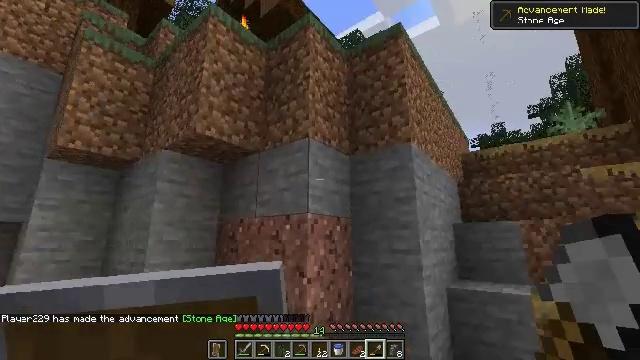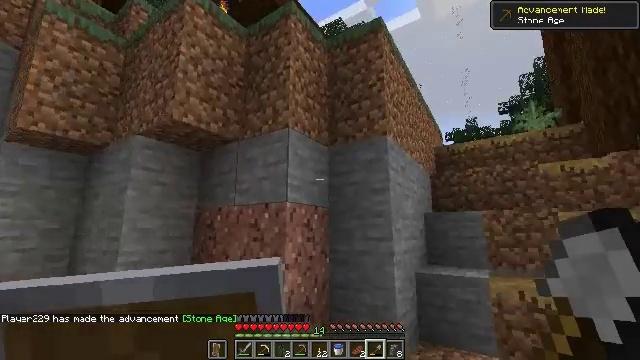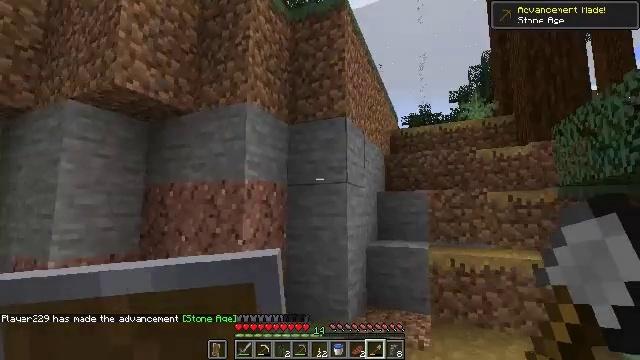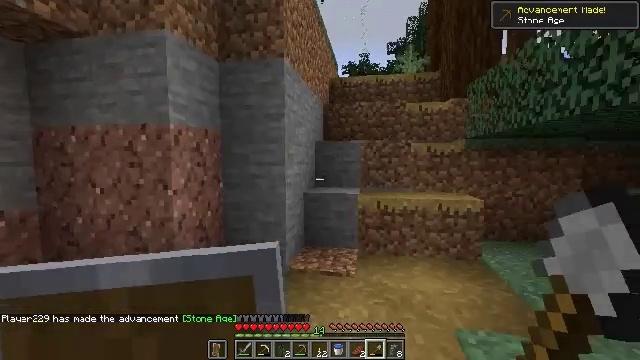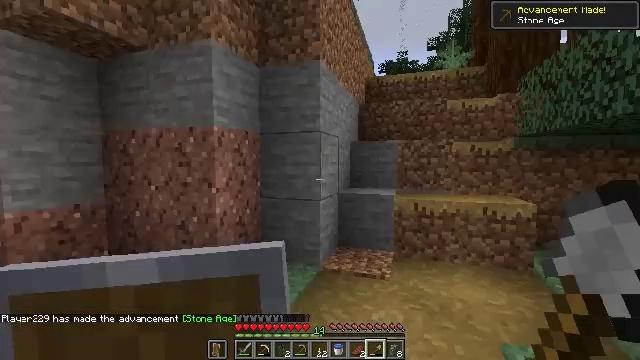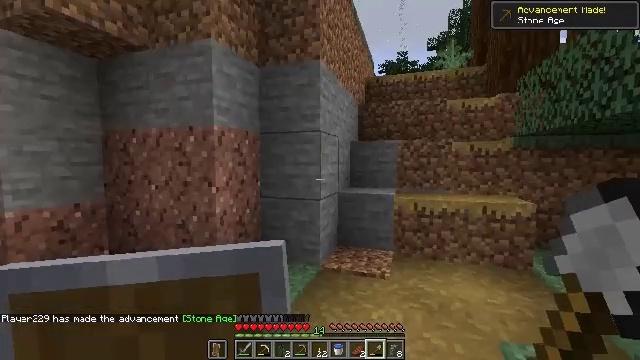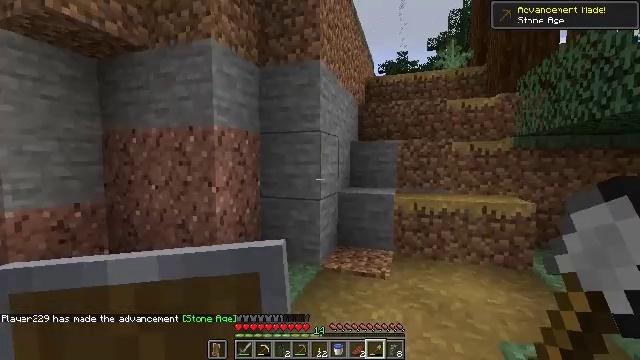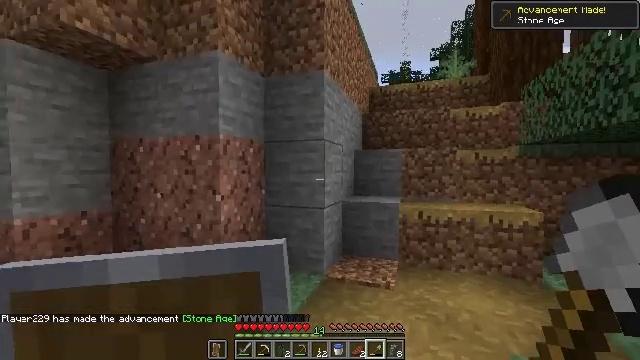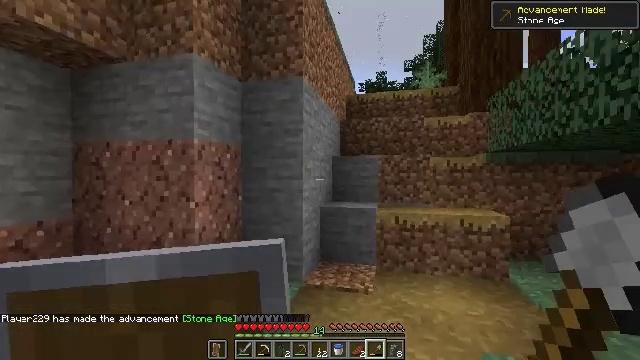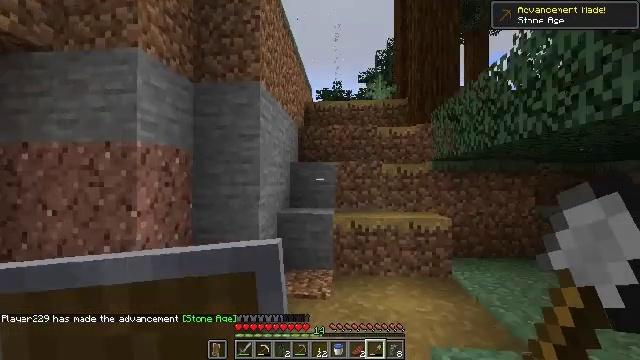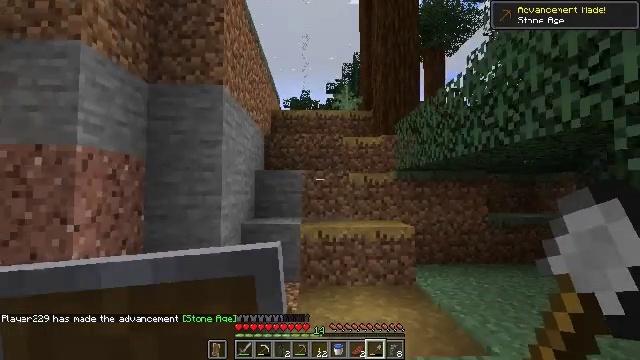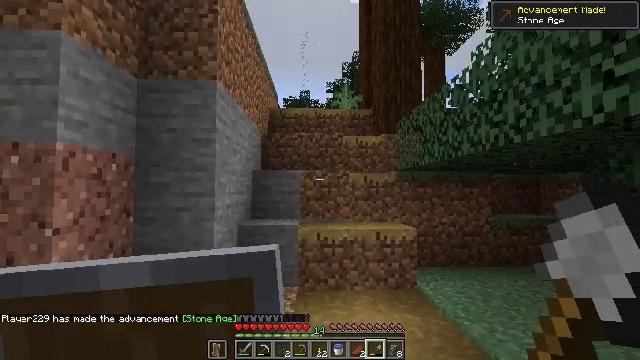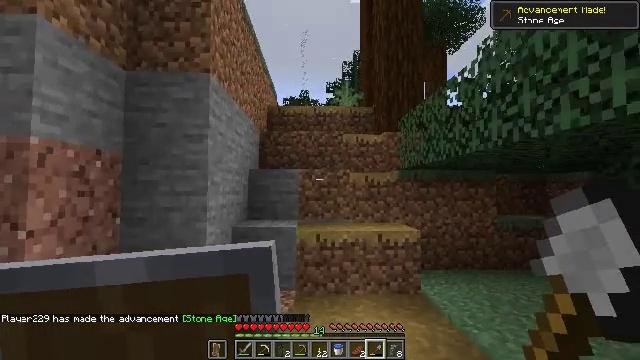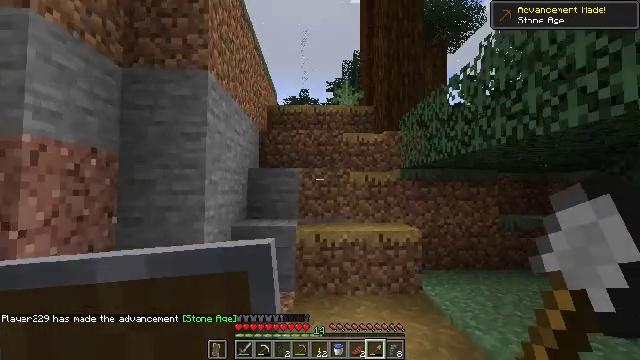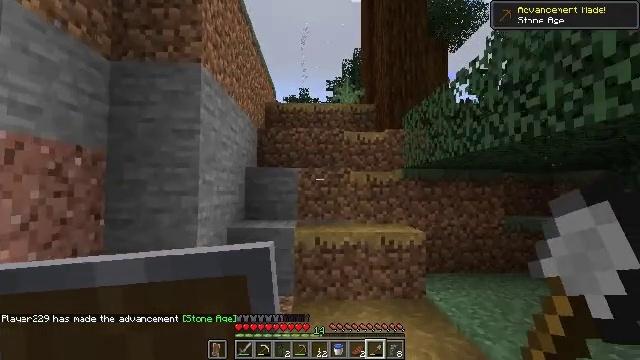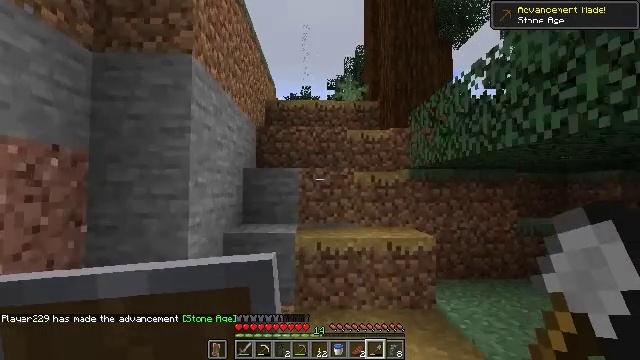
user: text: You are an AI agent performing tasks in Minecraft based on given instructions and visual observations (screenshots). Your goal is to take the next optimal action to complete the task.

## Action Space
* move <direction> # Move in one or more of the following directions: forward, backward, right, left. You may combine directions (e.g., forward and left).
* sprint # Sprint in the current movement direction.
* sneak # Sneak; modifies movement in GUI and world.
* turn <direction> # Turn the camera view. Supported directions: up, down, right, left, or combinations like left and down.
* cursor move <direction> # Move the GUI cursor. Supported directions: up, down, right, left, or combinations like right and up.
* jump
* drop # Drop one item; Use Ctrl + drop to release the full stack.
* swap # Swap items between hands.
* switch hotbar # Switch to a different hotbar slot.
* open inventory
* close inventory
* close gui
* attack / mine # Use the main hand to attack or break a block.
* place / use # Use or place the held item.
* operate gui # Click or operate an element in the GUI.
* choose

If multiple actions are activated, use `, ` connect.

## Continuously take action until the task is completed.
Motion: motion action
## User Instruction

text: Attack the ground to gather fern.
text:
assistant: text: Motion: turn right and down
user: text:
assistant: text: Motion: turn right and down
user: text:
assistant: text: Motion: turn right and down
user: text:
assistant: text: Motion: turn left
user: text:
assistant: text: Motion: no_op
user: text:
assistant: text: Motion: no_op
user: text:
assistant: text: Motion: turn up
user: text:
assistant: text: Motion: turn right and up
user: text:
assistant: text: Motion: turn right and up
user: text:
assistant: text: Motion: move forward, turn right and up
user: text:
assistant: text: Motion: move forward
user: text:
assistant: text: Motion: move forward
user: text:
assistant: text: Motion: move forward
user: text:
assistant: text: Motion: move forward
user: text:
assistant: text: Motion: move forward
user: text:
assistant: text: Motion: move forward and move right
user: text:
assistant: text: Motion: move forward and move right
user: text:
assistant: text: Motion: move forward and move right
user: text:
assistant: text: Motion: move forward
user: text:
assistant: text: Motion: move forward
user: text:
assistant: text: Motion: move forward, turn down
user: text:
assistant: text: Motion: move forward, turn left and down
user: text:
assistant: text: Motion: move forward and move left, turn right and down
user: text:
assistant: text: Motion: move forward and move left
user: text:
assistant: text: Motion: move forward and move left, turn up
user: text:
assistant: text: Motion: move forward and move left, turn up
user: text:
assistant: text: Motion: move forward, turn right and up
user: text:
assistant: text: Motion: move forward, turn right and up, jump
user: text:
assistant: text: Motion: move forward, turn right and up, jump
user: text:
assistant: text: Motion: move forward, jump